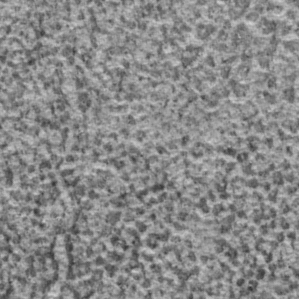
Label: frost